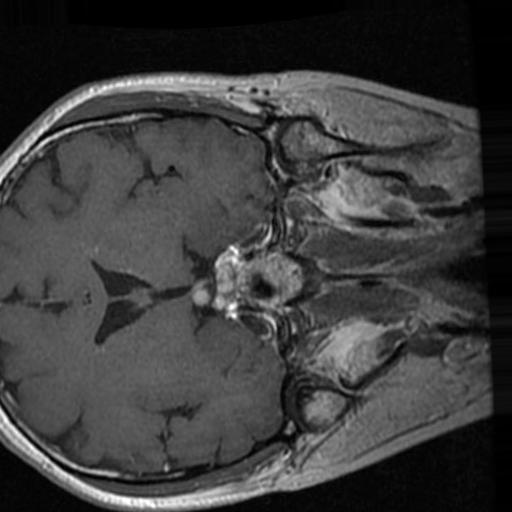
Label: brain_tumor